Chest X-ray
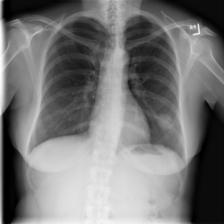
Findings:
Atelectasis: negative
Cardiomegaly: negative
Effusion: negative
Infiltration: negative
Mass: positive
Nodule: negative
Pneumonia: negative
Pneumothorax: negative
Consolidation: negative
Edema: negative
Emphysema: negative
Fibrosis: negative
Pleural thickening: negative
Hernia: negative